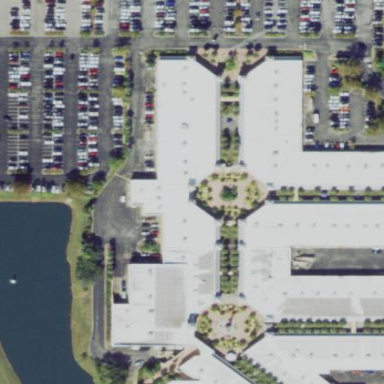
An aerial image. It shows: Commercial building that serves as mall.